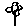
Label: flower